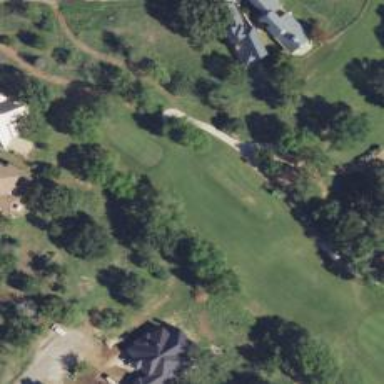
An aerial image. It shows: Golf cartpath that is also road path.